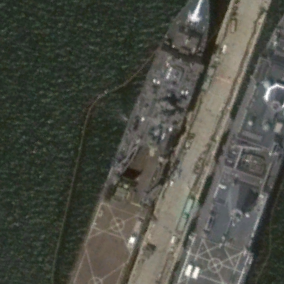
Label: combat